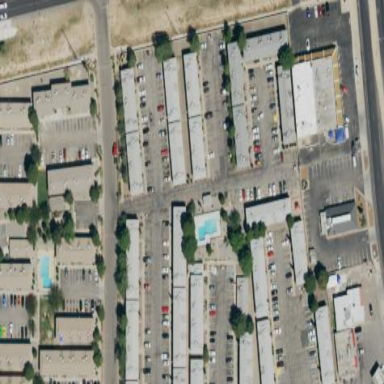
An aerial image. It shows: Residential area with apartments.